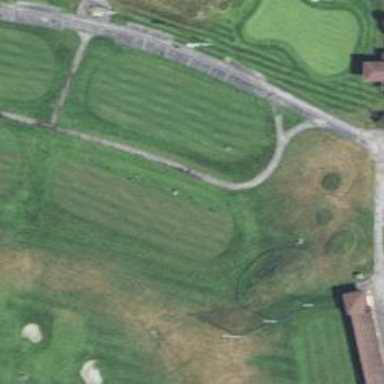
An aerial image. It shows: Finely mown grassy area designated as golf tee for the sport of golf.